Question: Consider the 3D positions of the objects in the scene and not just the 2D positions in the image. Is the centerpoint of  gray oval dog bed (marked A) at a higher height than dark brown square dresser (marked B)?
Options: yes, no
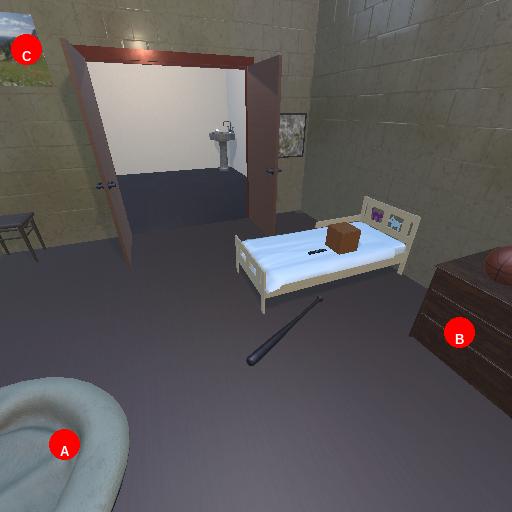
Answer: yes